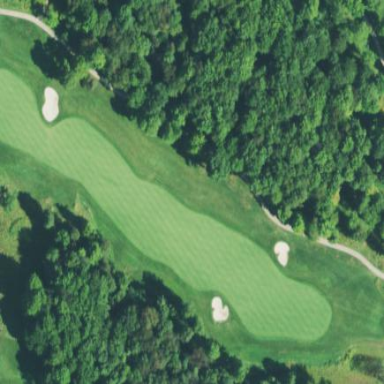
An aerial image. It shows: Golf rough area.